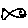
Label: fish